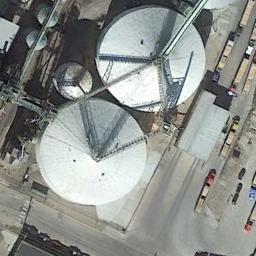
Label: storage_tank